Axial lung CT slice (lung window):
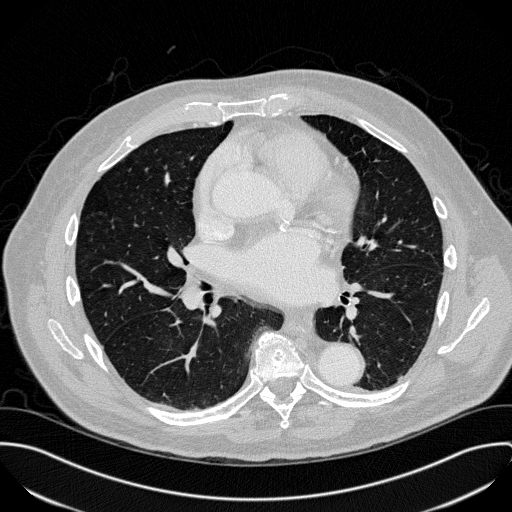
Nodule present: no